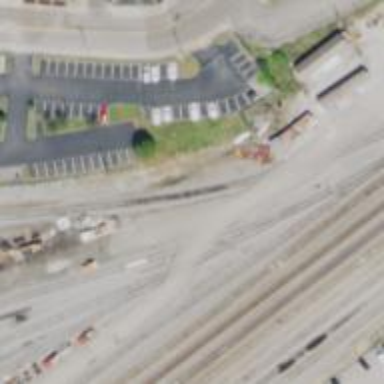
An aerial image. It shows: Rail spur service.